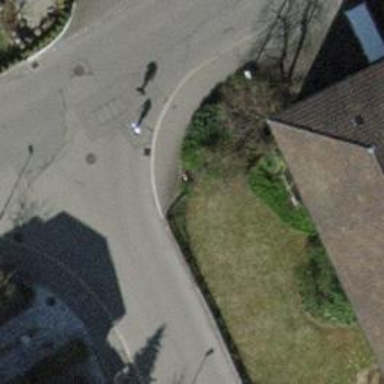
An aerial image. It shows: Kerb serving as barrier.